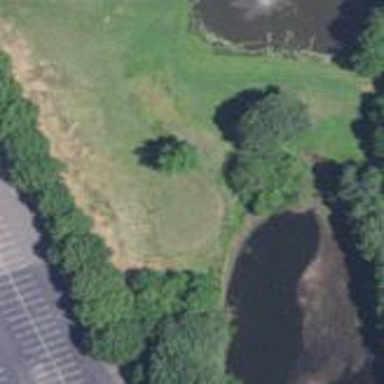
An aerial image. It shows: Serene pond surrounded by nature.